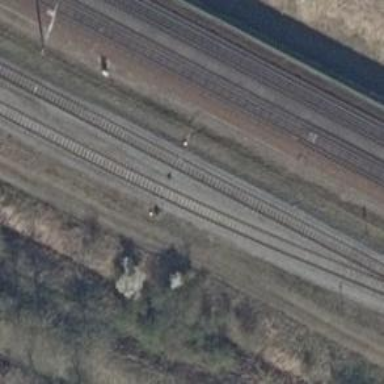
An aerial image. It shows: Railway siding for service.